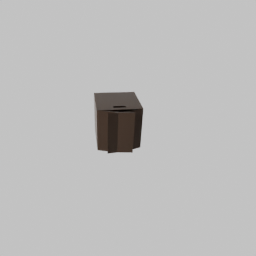
Label: tools